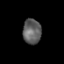
Tissue: prostate
Cell type: Epithelial cells
Senescence score: 0.3035
Nuclear area (px): 450
Mean DAPI intensity: 95.764